Question: After I run my select statement I get the following values "see image"
I would like to have a 'case' statement to check if 'BloodPressureSystolic == 0' and if so, then pull the values from 'BPSRSit' and 'BPSRSit' and add then add the values to the temp table like this "115/65" can someone show me how to write a case like that.

Here is my select statement that I would like to add a case statement to
'''
SELECT ad.ApptDate ,
ISNULL(v.Temperature, 0) AS Temperature ,
ISNULL(v.PS, 0) AS PerfStatus ,
v.*
FROM vitals v ,
AppointmentData ad
WHERE v.PatientId = 11
AND ad.ApptId = v.ScheduleId
AND ad.ApptDate < GETDATE()
AND ad.StatusId NOT IN ( 3, 8 )
'''
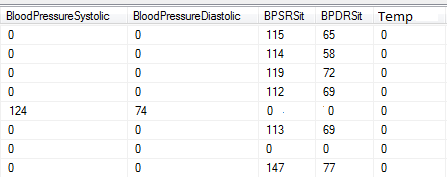
Answer: '''
CASE WHEN BloodPressureSystolic = 0 AND BloodPressureDiastolic = 0 THEN
CAST(BPSRSit AS VARCHAR(10)) + '/' + CAST(BPDRSit AS VARCHAR(10)) END
'''